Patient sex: F
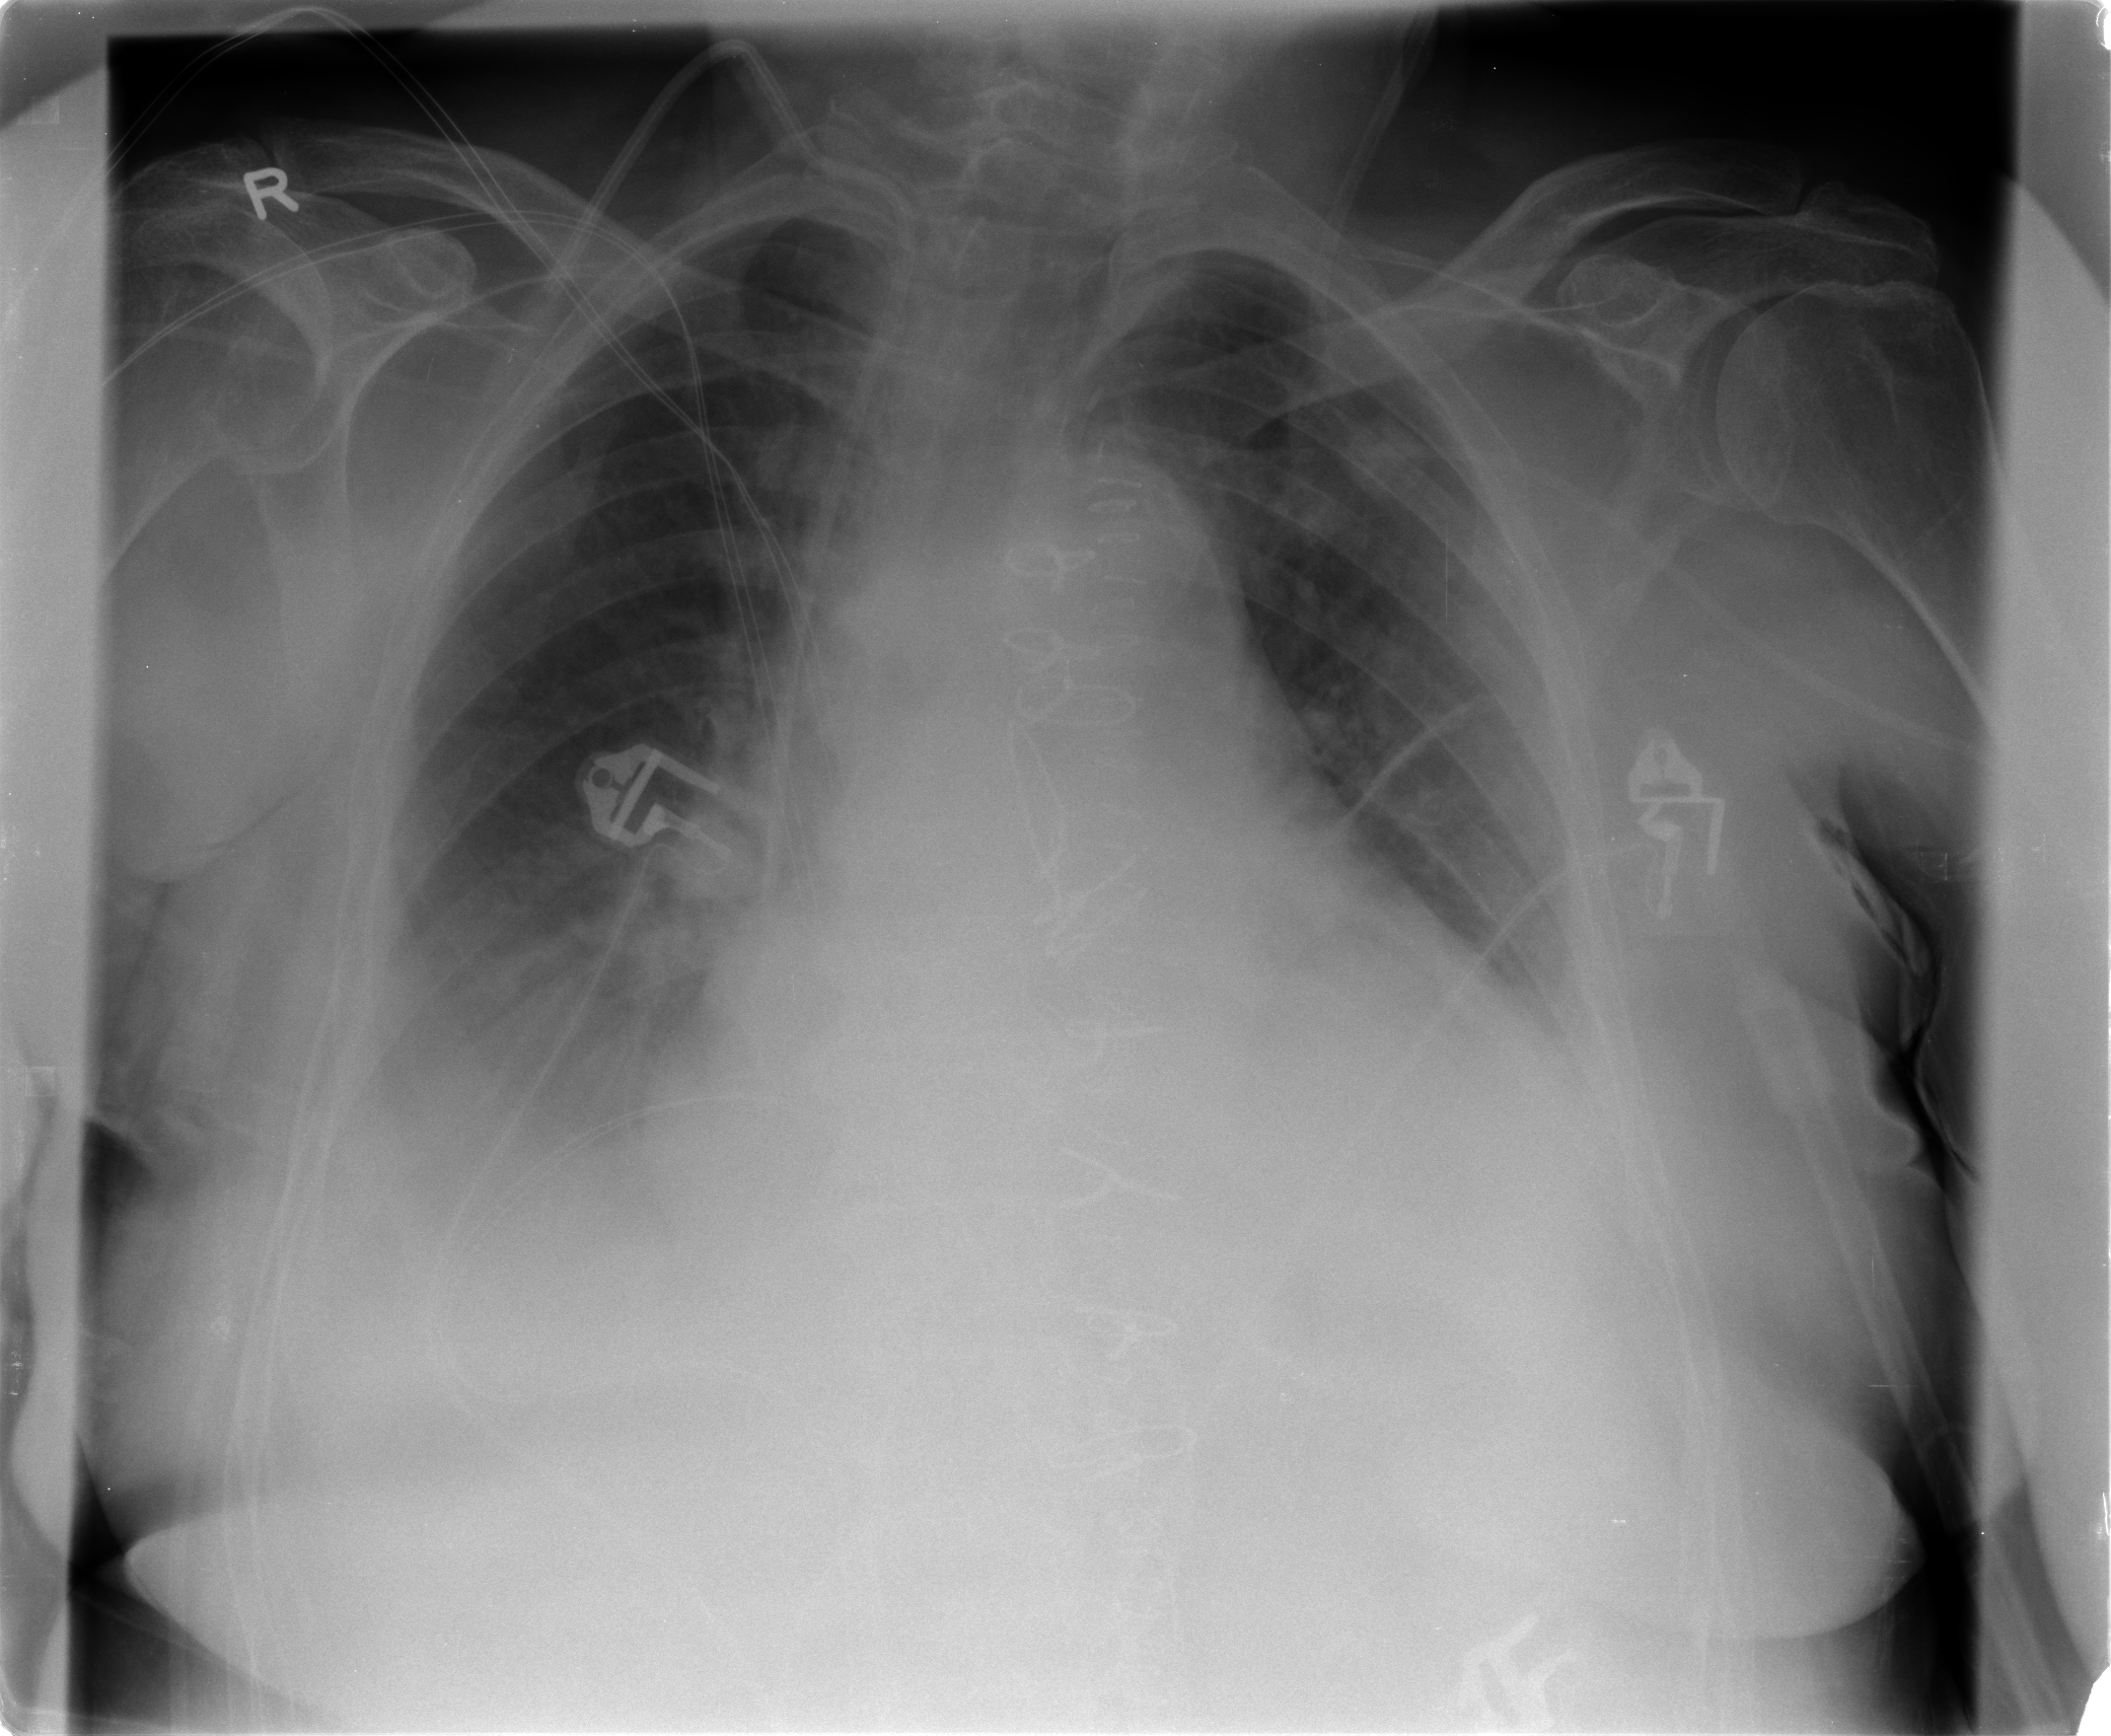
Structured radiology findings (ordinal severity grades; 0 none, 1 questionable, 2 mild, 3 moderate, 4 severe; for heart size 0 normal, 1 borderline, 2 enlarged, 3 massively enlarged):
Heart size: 2
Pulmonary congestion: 2
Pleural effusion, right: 2
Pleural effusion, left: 2
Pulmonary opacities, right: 0
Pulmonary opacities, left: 0
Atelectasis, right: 2
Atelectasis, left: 2